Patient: sex M, age 70
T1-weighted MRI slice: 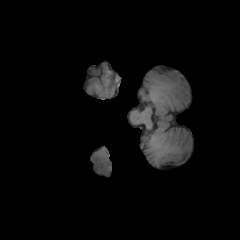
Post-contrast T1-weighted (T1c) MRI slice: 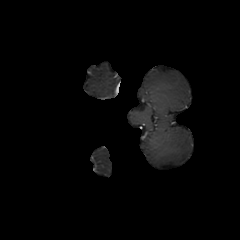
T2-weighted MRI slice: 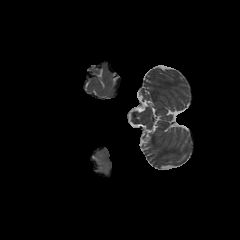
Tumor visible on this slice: yes
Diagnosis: Glioblastoma, IDH-wildtype
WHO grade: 4